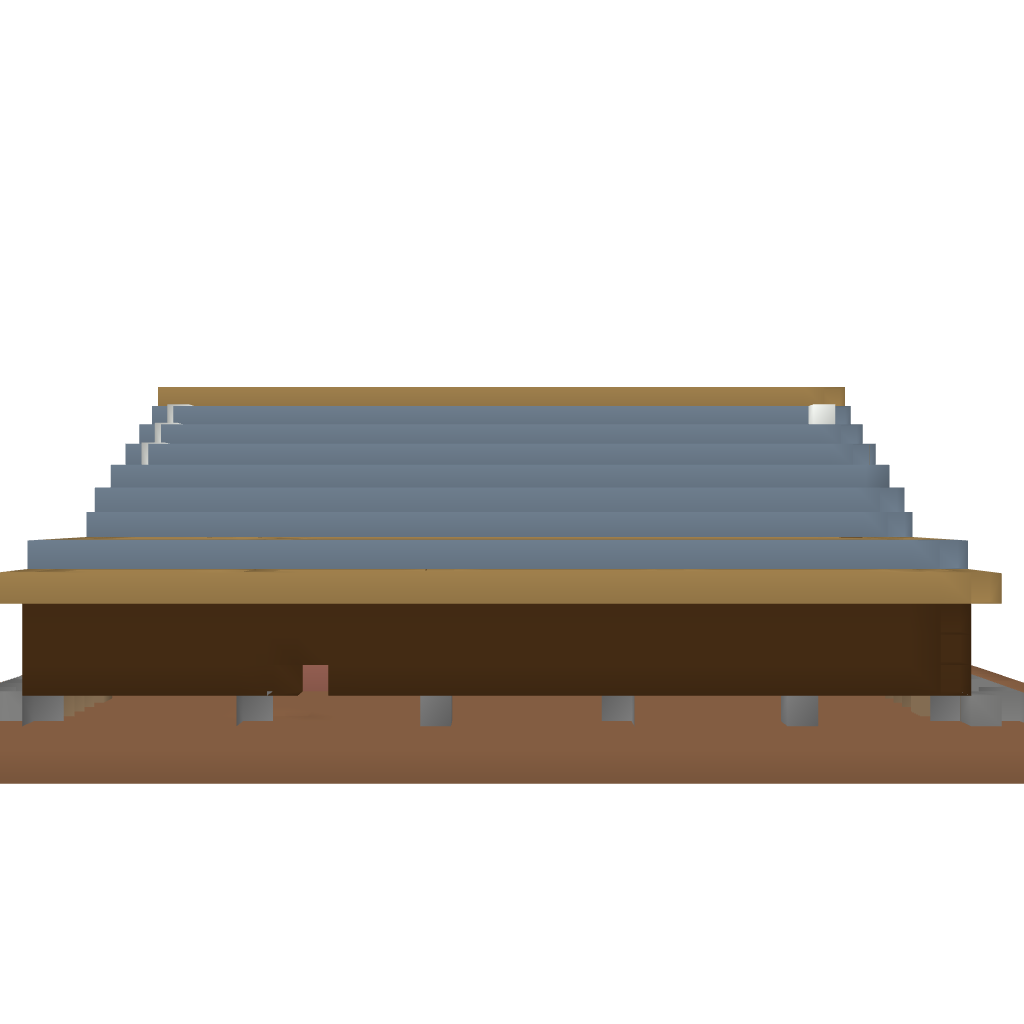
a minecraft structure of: nobebosco dining hall